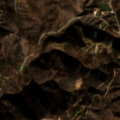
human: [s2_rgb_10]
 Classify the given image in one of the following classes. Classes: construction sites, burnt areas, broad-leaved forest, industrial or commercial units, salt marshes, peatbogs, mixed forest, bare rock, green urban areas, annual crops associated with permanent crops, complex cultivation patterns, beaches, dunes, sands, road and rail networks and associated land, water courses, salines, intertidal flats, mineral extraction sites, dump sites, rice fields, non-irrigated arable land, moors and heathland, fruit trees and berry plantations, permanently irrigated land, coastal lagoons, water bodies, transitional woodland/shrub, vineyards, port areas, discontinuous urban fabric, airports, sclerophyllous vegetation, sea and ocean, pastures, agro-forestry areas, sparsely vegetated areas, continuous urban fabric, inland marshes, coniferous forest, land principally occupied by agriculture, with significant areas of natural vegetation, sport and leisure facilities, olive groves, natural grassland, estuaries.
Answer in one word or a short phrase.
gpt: transitional woodland/shrub